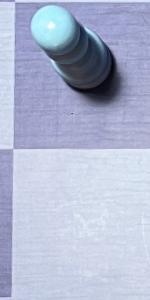
Label: Empty